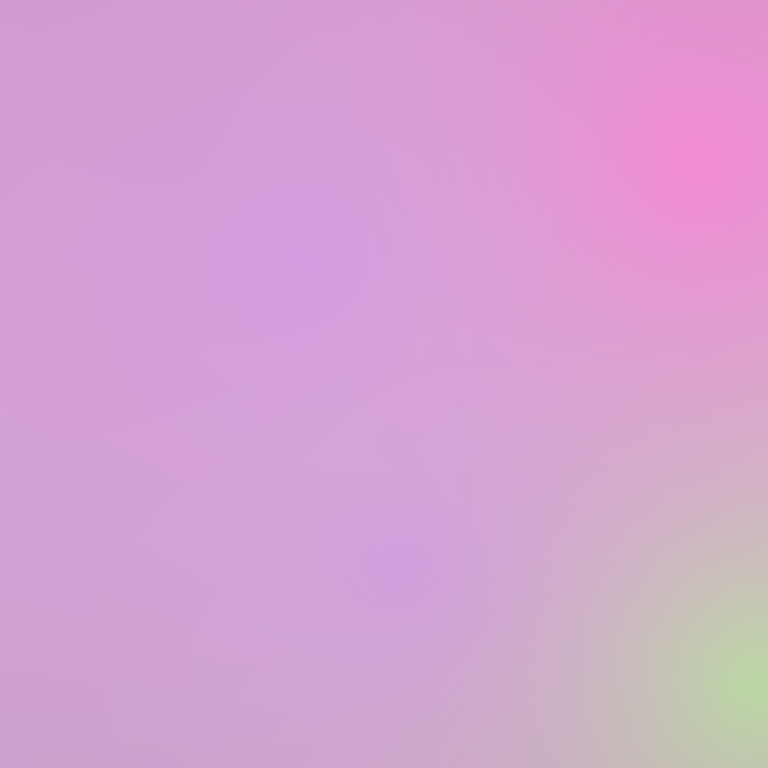
Abstract light effect, smooth gradient from soft lavender to gentle pink, serene atmosphere, subtle glow, no room, no furniture, no objects.